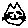
Label: cat